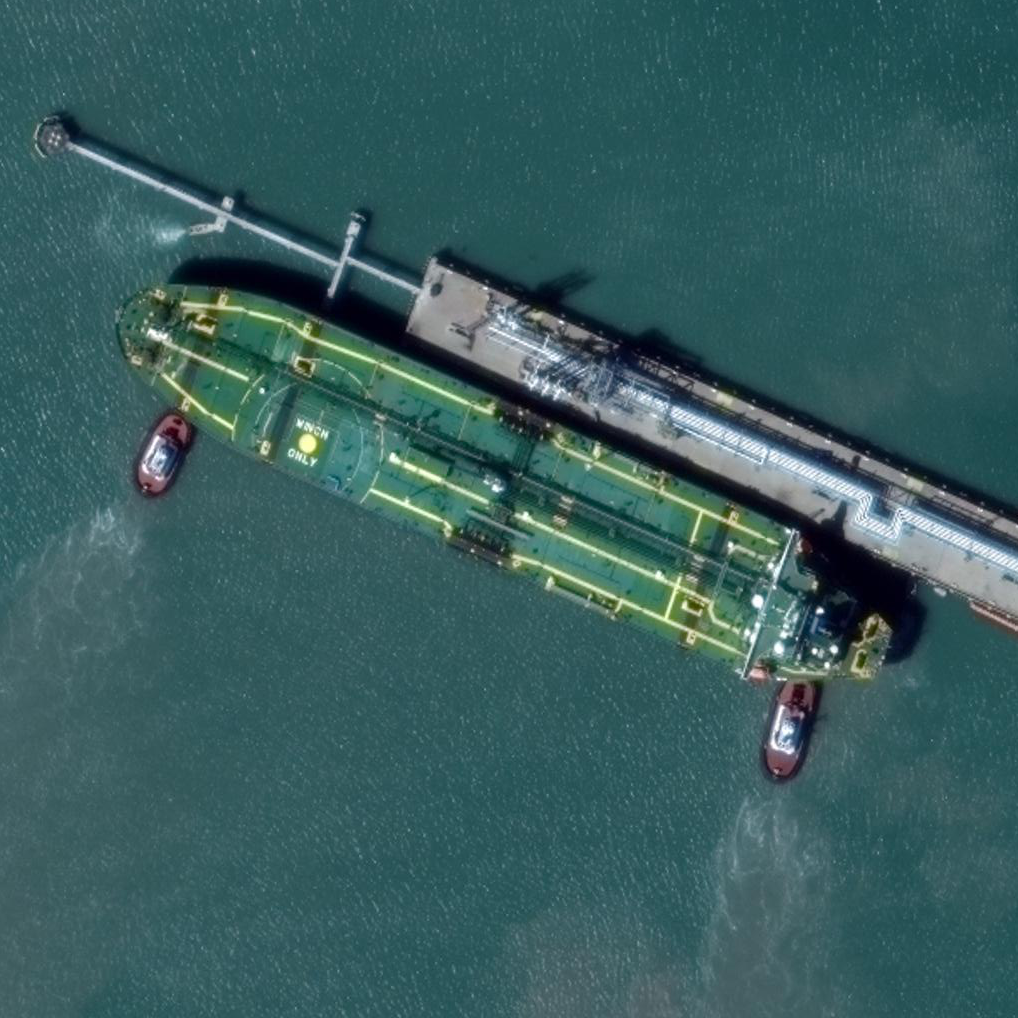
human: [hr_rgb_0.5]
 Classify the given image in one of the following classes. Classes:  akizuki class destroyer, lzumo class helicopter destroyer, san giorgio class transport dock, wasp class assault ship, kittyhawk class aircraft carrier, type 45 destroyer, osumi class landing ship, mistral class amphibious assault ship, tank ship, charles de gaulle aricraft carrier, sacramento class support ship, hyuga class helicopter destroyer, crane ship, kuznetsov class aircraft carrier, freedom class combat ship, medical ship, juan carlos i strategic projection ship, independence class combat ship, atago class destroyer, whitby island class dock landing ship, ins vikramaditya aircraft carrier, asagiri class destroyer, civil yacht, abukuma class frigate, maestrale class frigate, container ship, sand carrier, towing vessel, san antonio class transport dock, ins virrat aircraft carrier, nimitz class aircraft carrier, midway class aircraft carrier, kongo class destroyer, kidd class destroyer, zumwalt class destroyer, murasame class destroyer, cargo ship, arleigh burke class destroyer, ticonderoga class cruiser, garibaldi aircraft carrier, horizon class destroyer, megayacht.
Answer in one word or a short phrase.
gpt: Tank ship